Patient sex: M
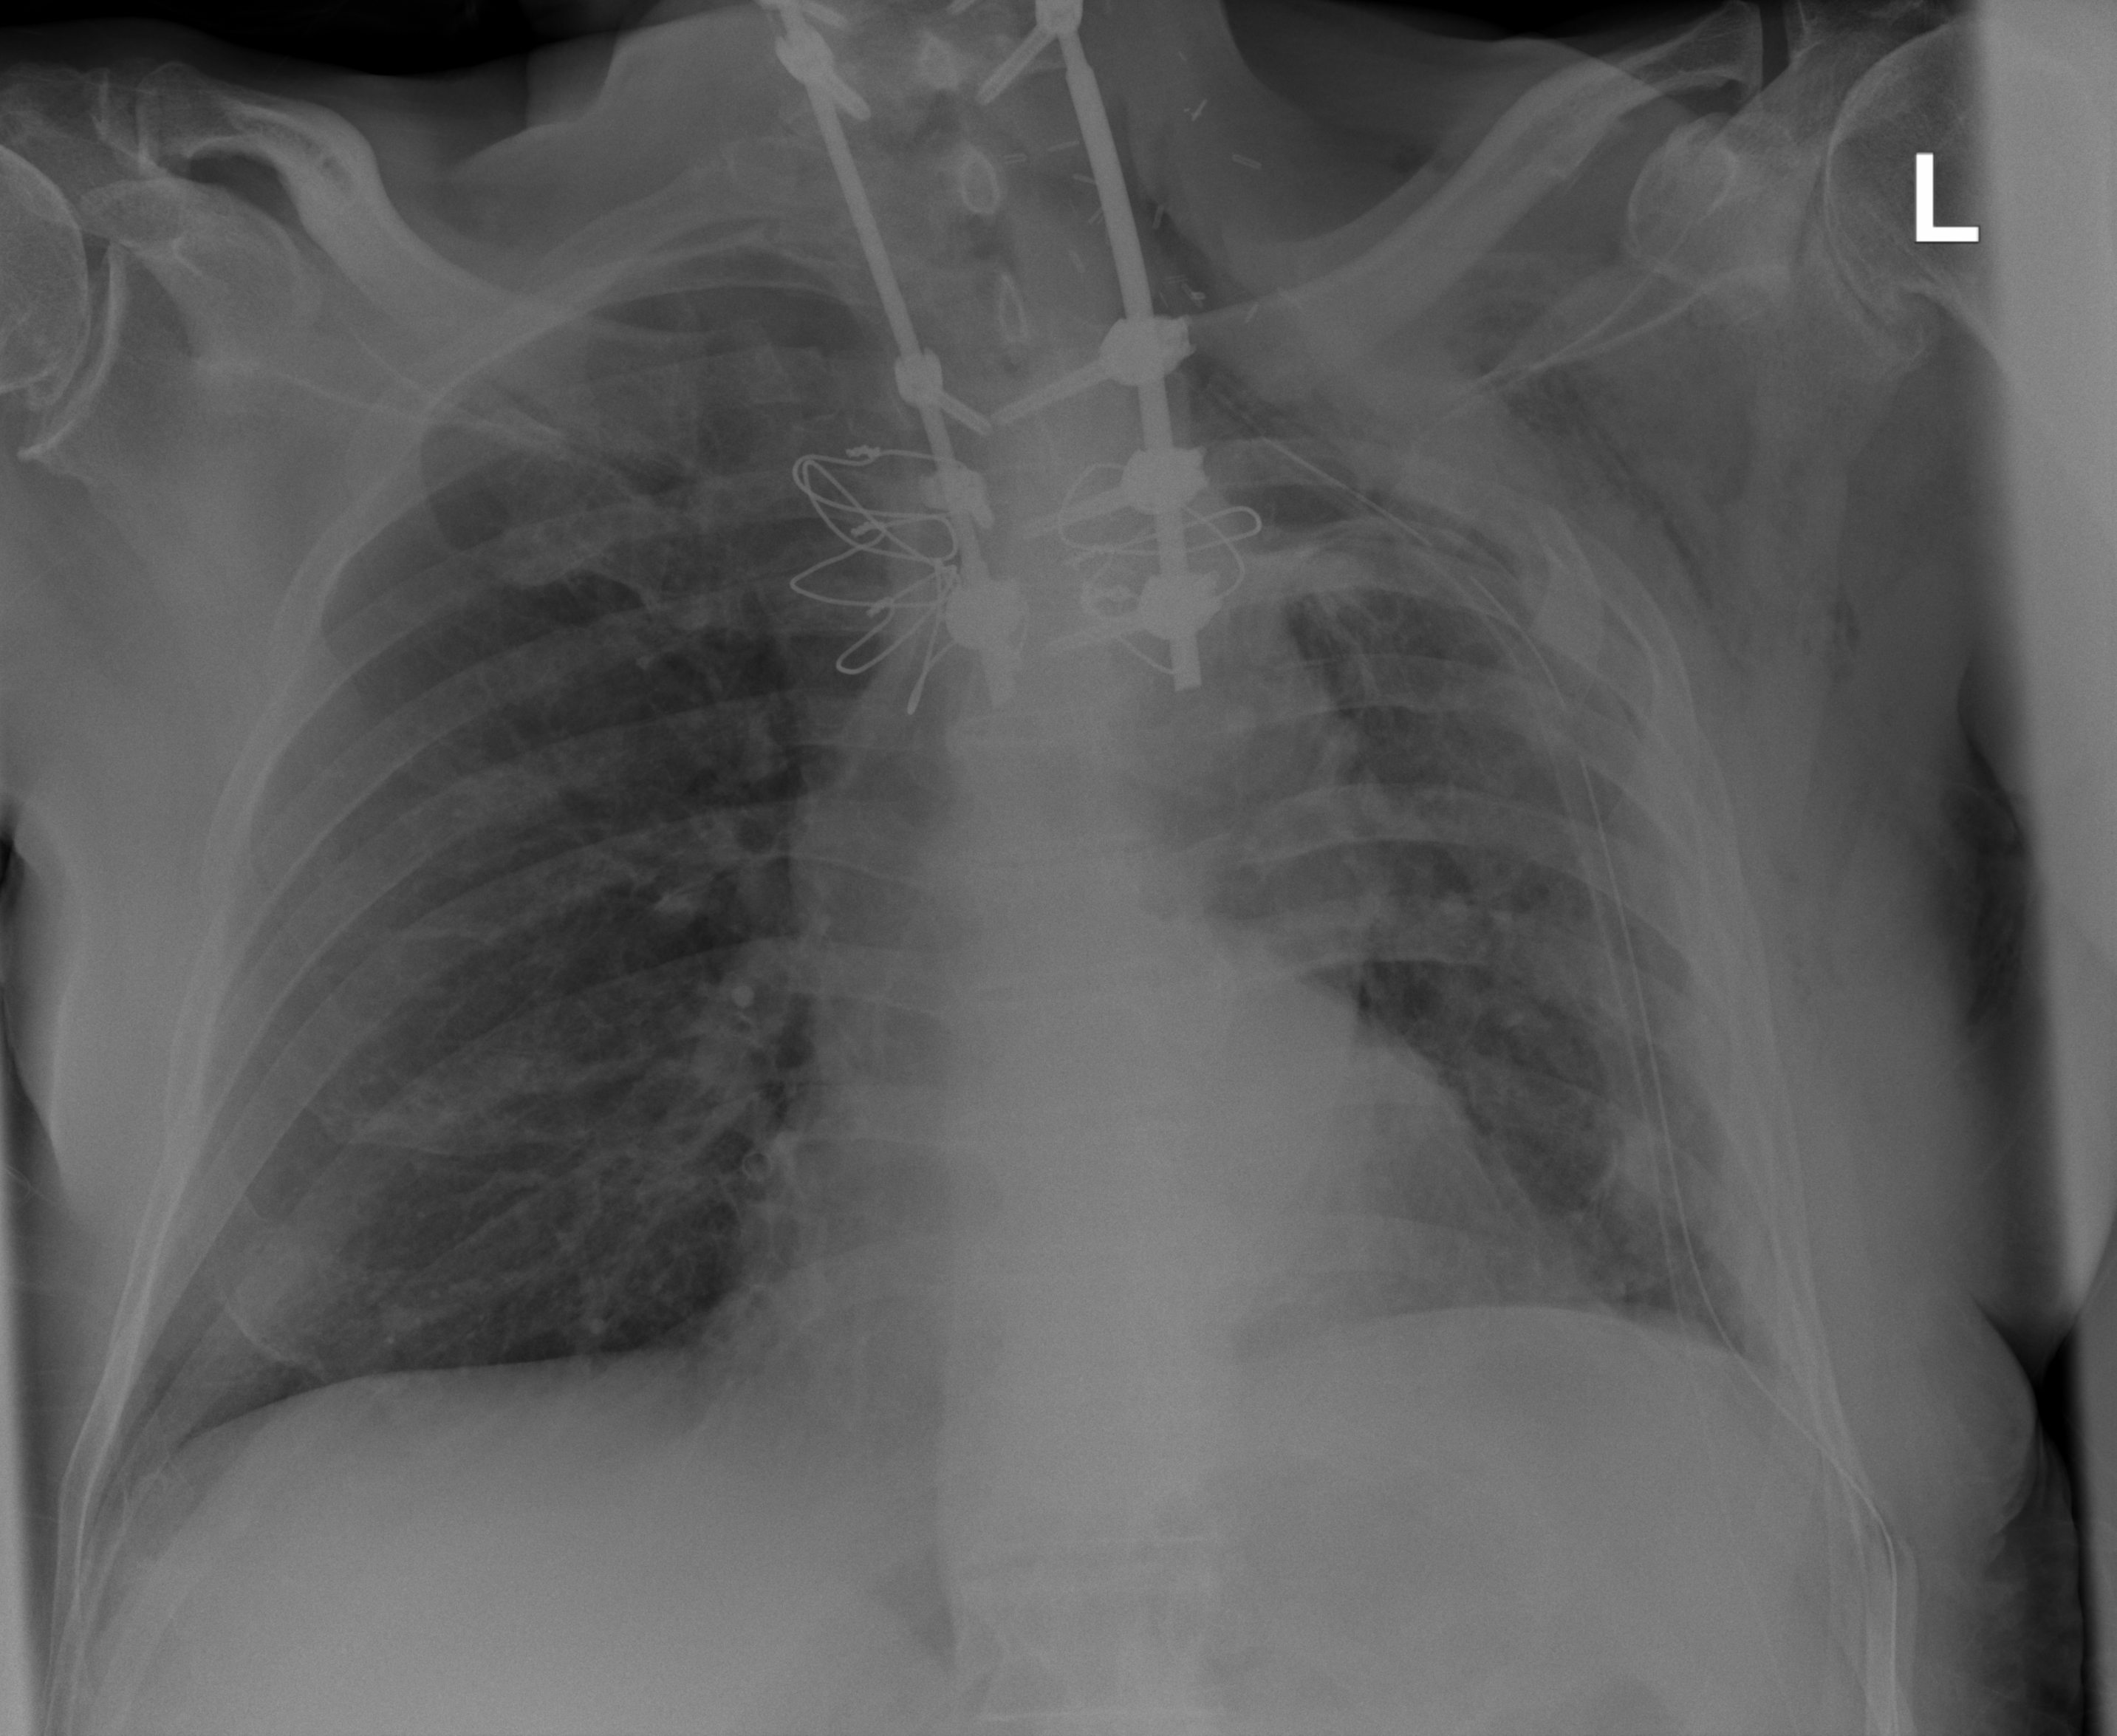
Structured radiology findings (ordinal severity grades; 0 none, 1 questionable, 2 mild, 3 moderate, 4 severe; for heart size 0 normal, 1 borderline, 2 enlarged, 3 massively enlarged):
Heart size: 0
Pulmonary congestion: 2
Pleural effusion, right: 0
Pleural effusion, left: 0
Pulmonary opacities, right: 0
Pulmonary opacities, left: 0
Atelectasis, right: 0
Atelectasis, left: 2